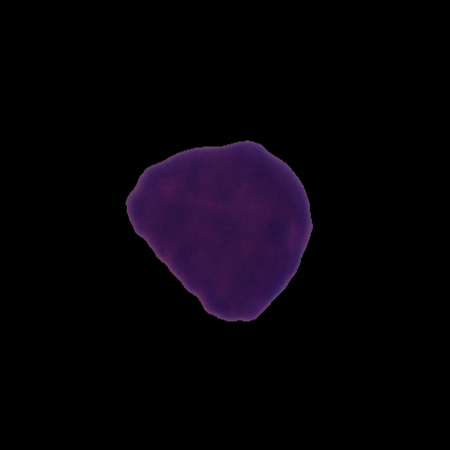
Label: cancer